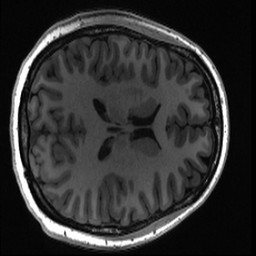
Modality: T1w
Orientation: axial